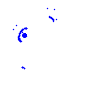
Particle: pion